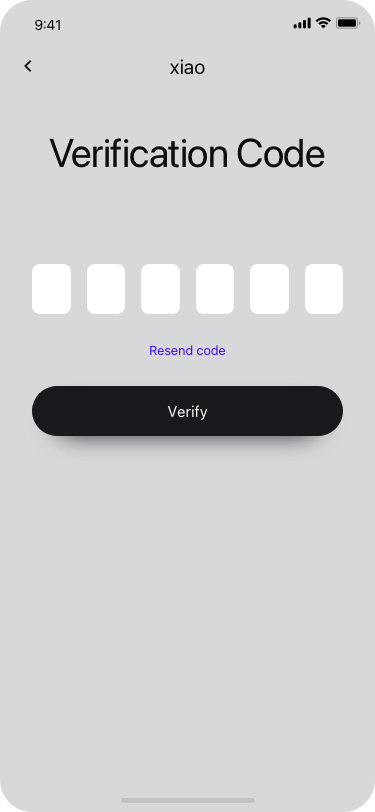
Text in this UI design:
xiao
Verification Code
Resend code
Verify